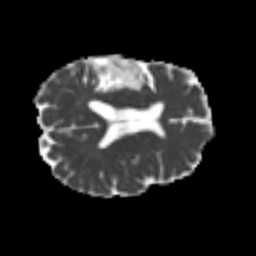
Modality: MD
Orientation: axial
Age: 68
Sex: female
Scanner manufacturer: siemens
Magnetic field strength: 3 T
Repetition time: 4.987 s
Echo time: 0.0792 s